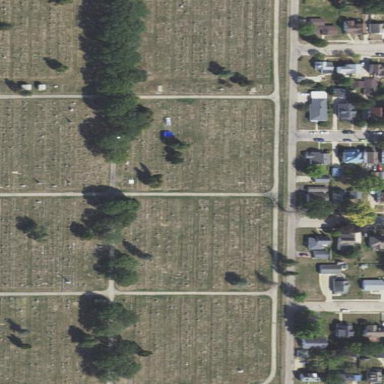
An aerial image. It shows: Cemetery.